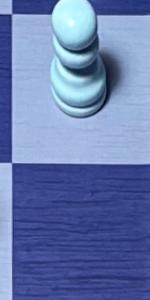
Label: Empty